Aerial crown-view tile of a tropical tree (Barro Colorado Island, Panama), acquired 20250512:
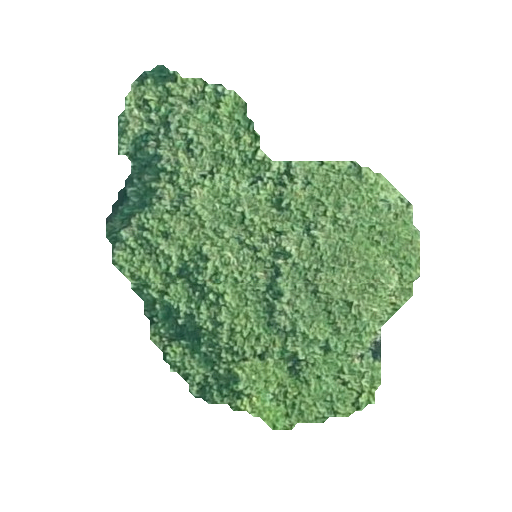
Species: Jacaranda copaia
GBIF accepted scientific name: Jacaranda copaia
Crown area: 108.752 m²